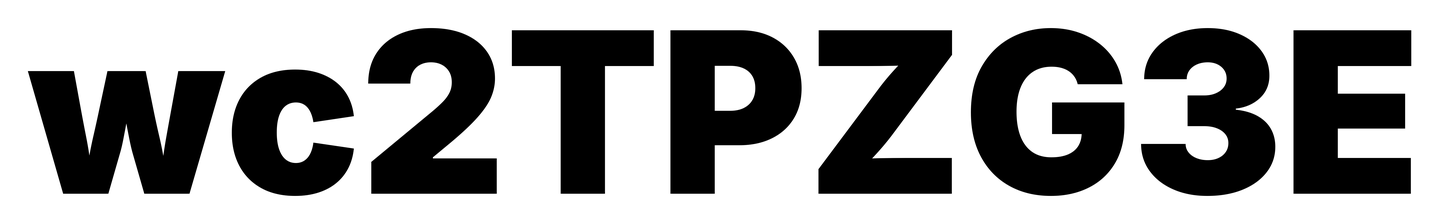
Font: Inter_Black